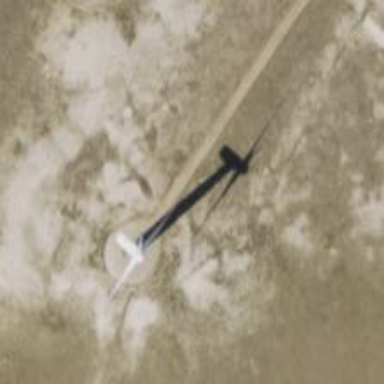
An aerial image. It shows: Wind generator powered by wind turbine.